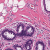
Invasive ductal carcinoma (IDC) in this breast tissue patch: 0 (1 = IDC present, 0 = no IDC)